Current action and preconditions to check: path_clear

Your task: For each precondition in the list above, predict whether it will hold at this action.

Consider the current scene as observed from the mobile robot's camera, and analyze the predicted future states of all dynamic agents (e.g., people, animals, vehicles, or any moving entities) within the NEXT SECOND.

IMPORTANT: Only answer "very likely" if you are absolutely certain—based on strong, clear evidence—that a dynamic agent will violate the precondition in the predicted future state. Do NOT answer "very likely" for unlikely, ambiguous, or low-probability risks.

Ask yourself for each precondition: Is there a high probability, with clear and convincing evidence, that the predicted future states of any dynamic agent will interfere with the predicted future state of the currently executing action within the NEXT SECOND, causing that precondition to fail?

Assess the risk level based on these predictions. Use "likely" or "very likely" if motions create a clear risk of interference.

Use "neutral" or "improbable" if agents are nearby but their predicted paths are clearly diverging or non-conflicting.

Failure Risk Categories: "very improbable", "improbable", "neutral", "likely", "very likely"

Answer Format: Output ONLY the probability_of_failure value from these categories: "very improbable", "improbable", "neutral", "likely", "very likely"

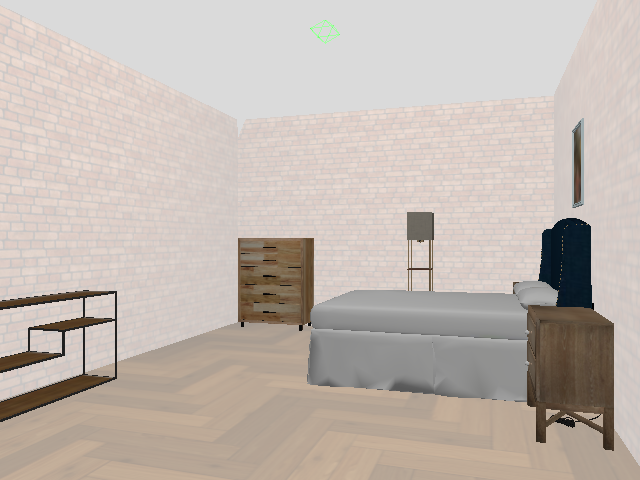

Answer: very improbable